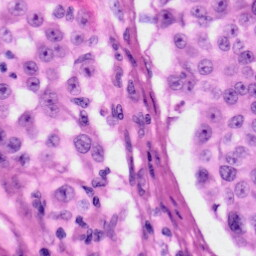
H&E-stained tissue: Skin